Interaction volume radius: 10 \u00c5
Interaction volume height: 10 \u00c5
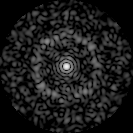
Disorder parameter: 0.8439